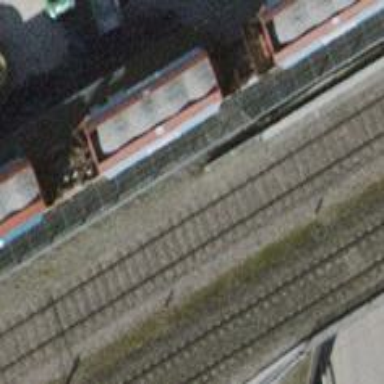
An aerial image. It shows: Single-track railway bridge serving as spur line.